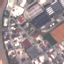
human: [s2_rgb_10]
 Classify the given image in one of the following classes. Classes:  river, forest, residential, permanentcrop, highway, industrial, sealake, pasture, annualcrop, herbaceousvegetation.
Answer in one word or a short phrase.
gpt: Industrial